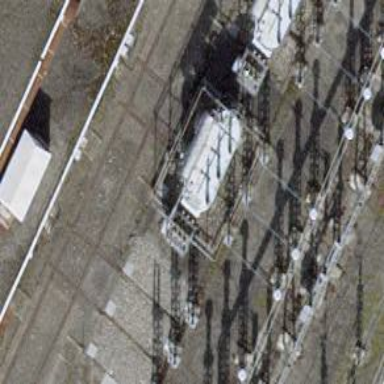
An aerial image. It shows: Switch for power supply.